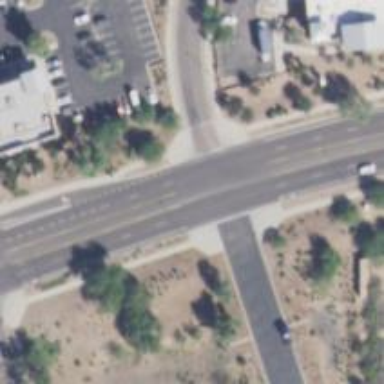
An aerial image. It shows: Unmarked road crossing.